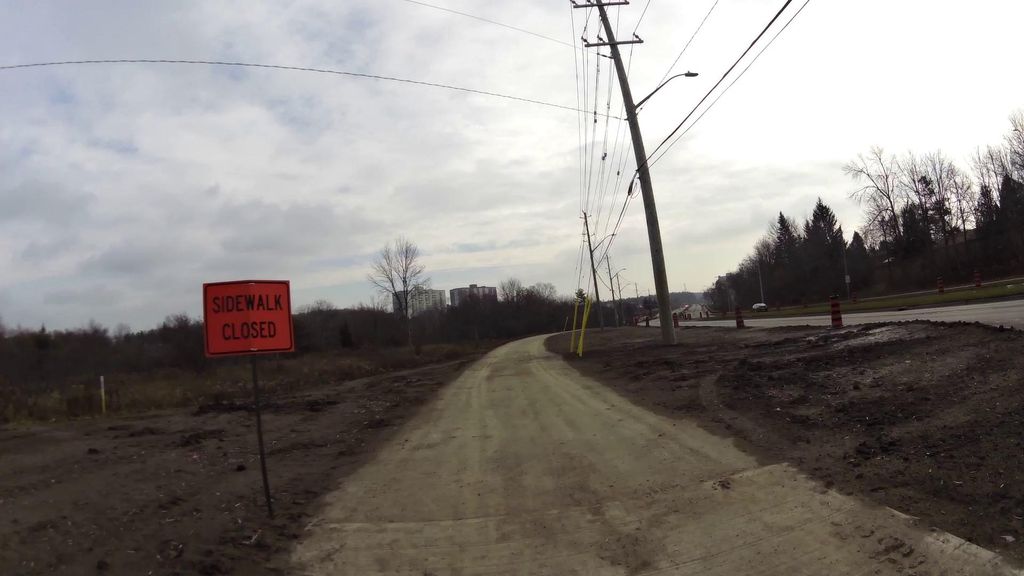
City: kitchener-waterloo